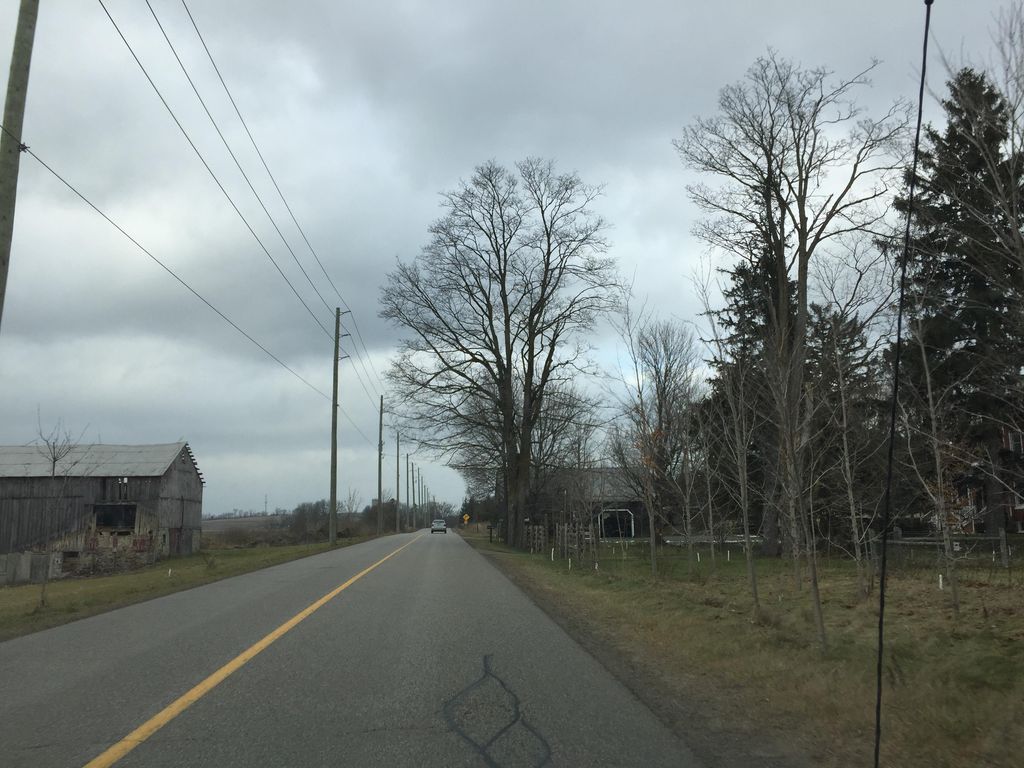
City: kitchener-waterloo